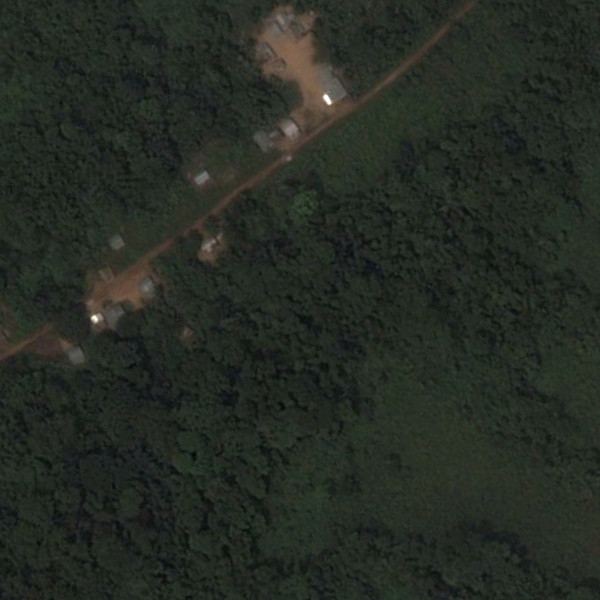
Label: Forest